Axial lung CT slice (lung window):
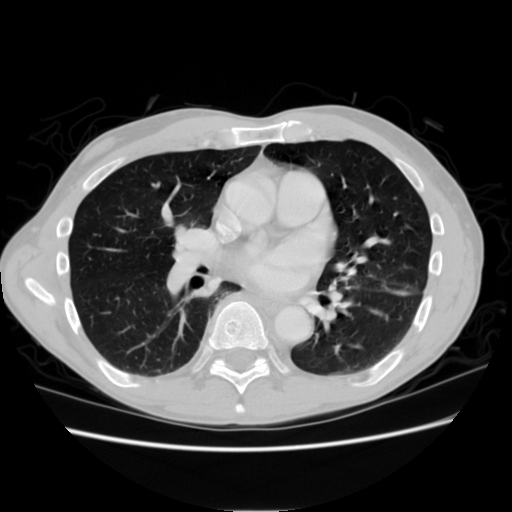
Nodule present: no